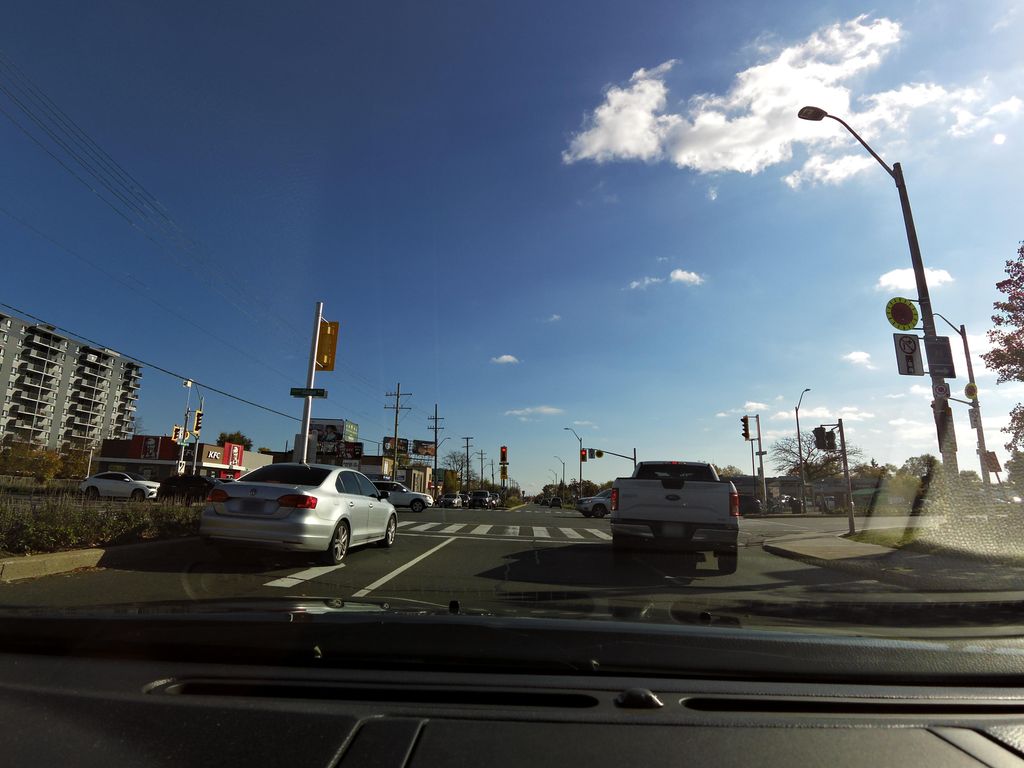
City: hamilton